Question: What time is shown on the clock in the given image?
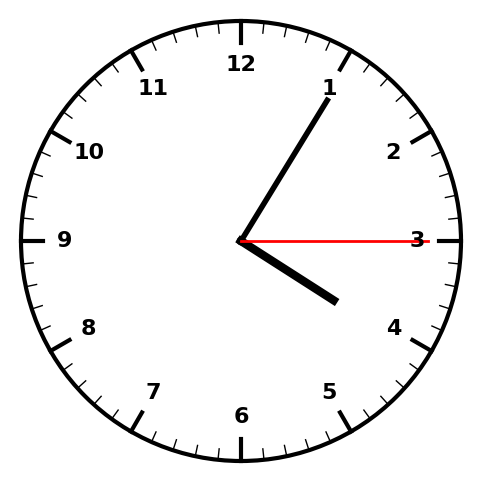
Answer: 04:05:15